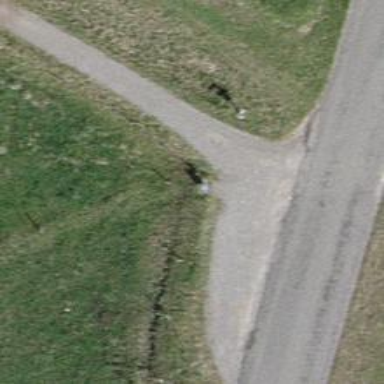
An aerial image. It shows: Bollard barrier.